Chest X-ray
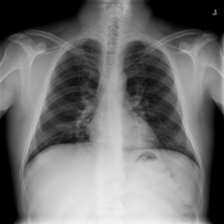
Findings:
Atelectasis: negative
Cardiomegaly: negative
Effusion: negative
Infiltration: negative
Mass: negative
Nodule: negative
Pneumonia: negative
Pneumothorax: negative
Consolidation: negative
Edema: negative
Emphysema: negative
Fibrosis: negative
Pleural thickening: negative
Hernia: negative